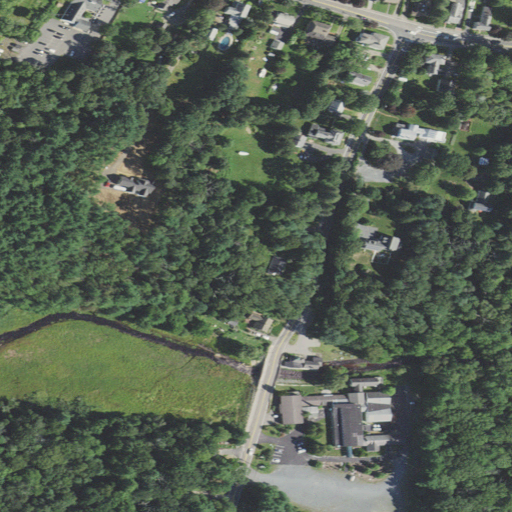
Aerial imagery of hill in Massachusetts named Factory Hill containing mixed forest, medium intensity development, open development, low intensity development, evergreen forest, woody wetlands, open water, high intensity development, pasture, and herbaceous wetlands